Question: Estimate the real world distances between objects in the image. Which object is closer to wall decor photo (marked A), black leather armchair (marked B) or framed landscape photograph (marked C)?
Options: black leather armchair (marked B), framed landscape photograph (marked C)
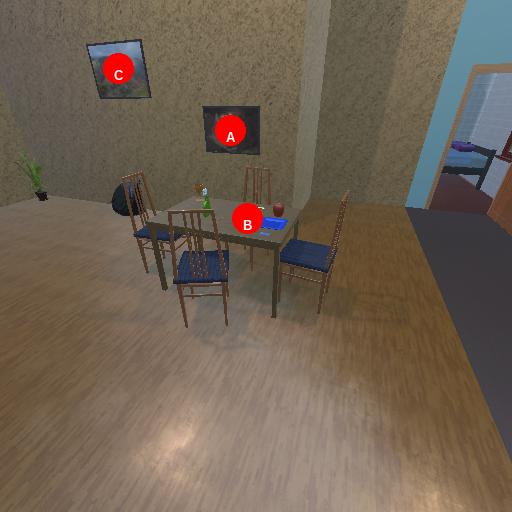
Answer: black leather armchair (marked B)